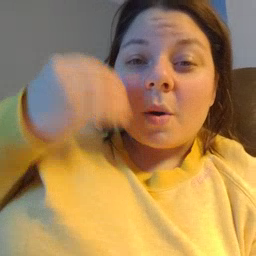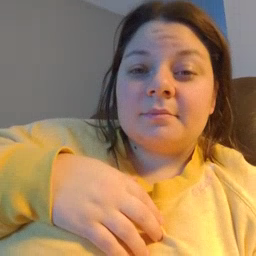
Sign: home